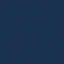
Label: SeaLake